Modality: planning_CT
Slice 71 of 268
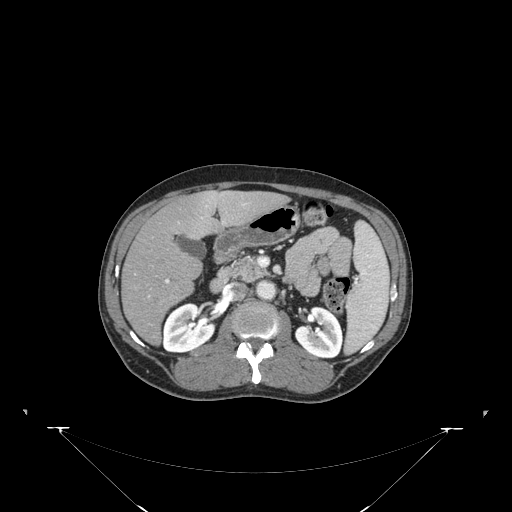